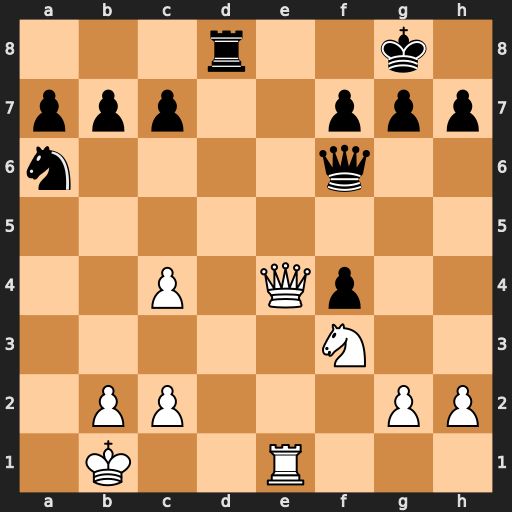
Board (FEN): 3r2k1/ppp2ppp/n4q2/8/2P1Qp2/5N2/1PP3PP/1K2R3
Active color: w
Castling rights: -
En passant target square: -
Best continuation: Qe8+ Rxe8 Rxe8#